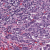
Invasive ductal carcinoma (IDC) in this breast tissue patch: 1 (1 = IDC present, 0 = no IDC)